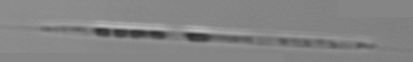
Label: Rhizosolenia